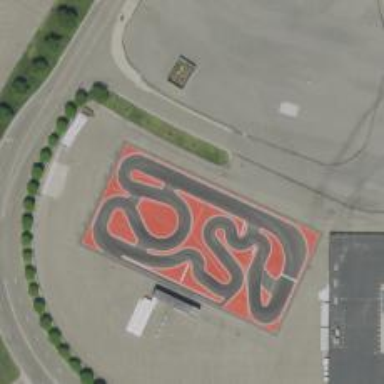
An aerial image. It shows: Raceway for motor sports.